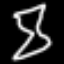
Label: hourglass